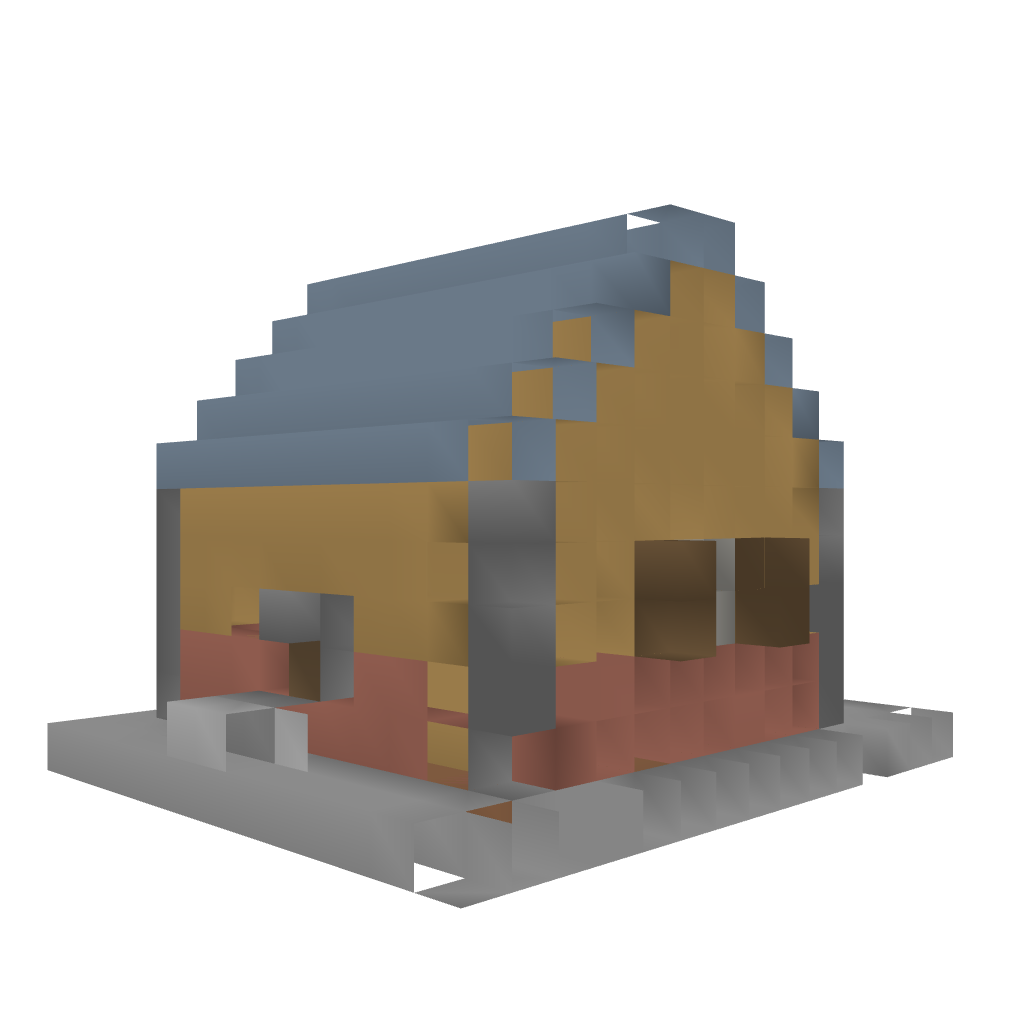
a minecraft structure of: Small Brick House